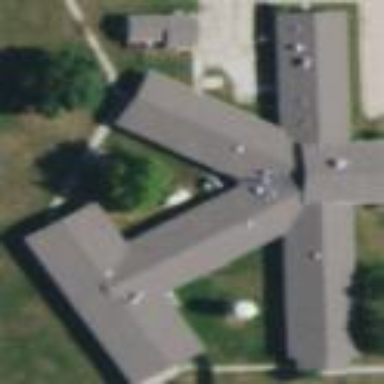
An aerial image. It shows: Nursing home located in apartment building.